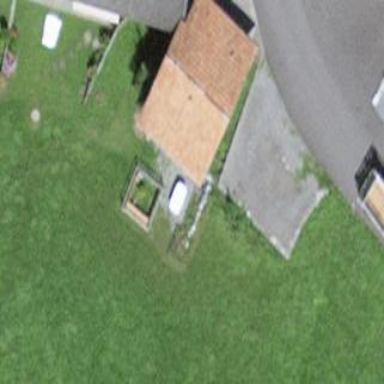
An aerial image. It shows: Barn.